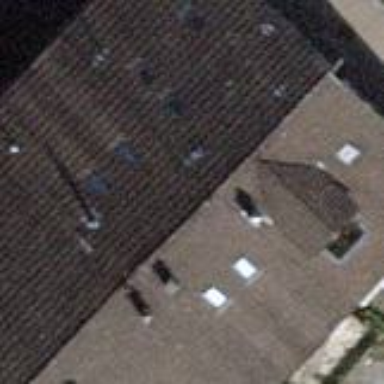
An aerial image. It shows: Terrace building with gabled roof oriented across.